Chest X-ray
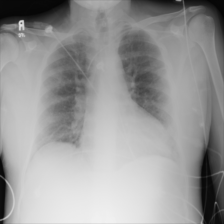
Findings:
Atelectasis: negative
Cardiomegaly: positive
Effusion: negative
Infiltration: positive
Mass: negative
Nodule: negative
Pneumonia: negative
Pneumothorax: negative
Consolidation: negative
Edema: negative
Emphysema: negative
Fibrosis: negative
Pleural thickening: negative
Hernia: negative